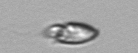
Label: Katodinium_or_Torodinium